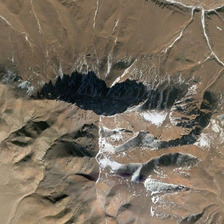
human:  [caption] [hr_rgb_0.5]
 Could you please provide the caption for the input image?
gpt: some white snows cover a part of khaki mountain .

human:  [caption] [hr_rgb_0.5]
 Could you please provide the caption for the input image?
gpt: some white snows cover a part of khaki mountain .

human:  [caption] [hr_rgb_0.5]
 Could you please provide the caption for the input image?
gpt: some white snows cover a part of khaki mountain .

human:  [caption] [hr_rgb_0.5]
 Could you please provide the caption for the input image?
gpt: some white snows cover a part of khaki mountain .

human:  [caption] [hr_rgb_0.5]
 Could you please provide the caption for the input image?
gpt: some white snows cover a part of khaki mountain .